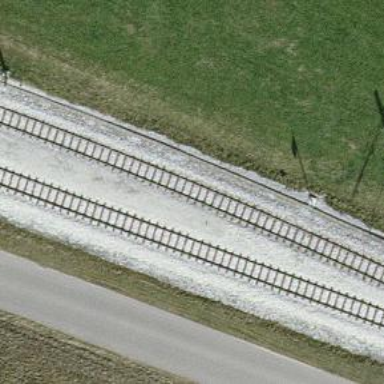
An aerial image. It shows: Narrow-gauge railway with single track. The railway is electrified with contact line.